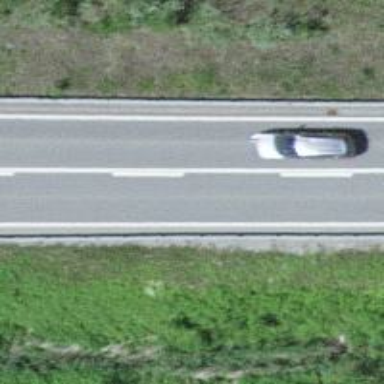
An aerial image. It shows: Primary road with asphalt surface.